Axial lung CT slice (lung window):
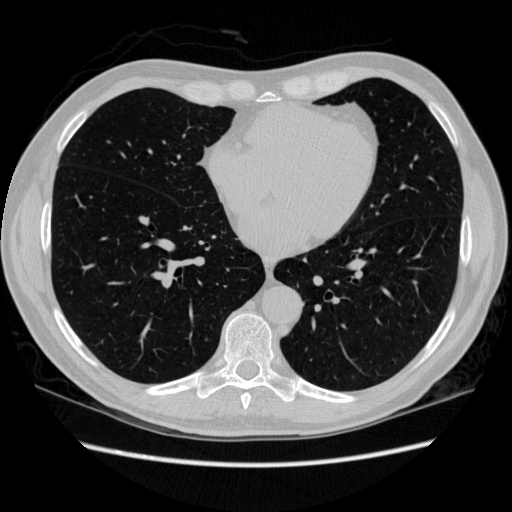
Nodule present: no